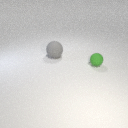
large gray rubber sphere to the left of small green rubber sphere